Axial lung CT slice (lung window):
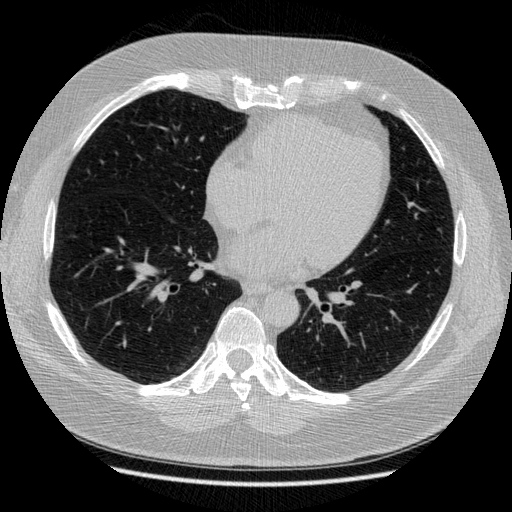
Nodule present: no